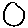
Label: circle